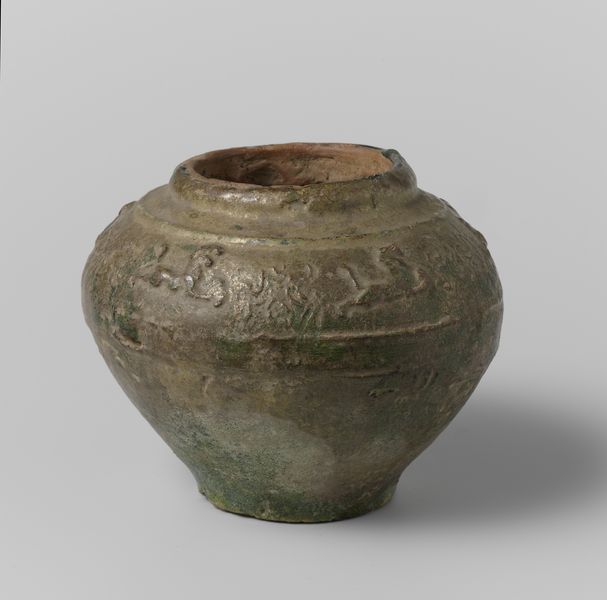
Titel: Pot
Standort: Amsterdam
Institution: Rijksmuseum
Schlagwörter: bronze, vase, pot, grec, poterie, ancien, terre cuite, cuivre, grèce antique, pot de chambre